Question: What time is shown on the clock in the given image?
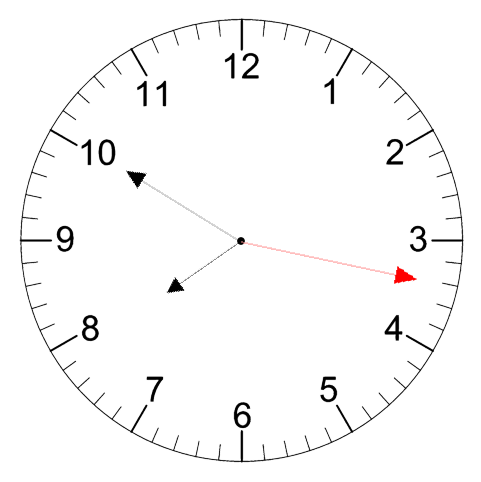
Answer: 07:50:17